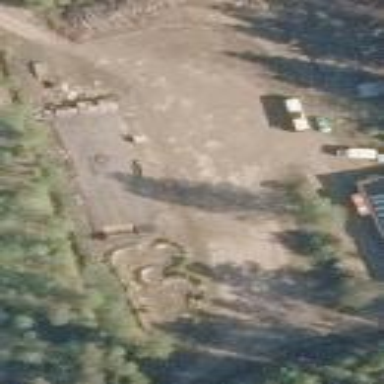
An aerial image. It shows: Parking area.